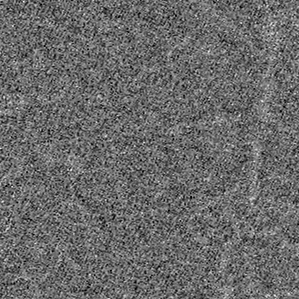
Label: frost